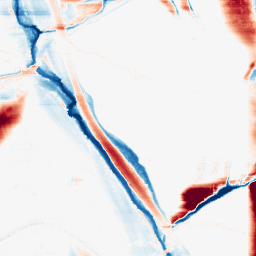
Category: morphological
Decomposition family: morphological_rect
Decomposition parameters: operation: average
width: 50
height: 5
Upsampling method: edge_directed
Upsampling parameters: scale: 4
Upsampling scale: 4